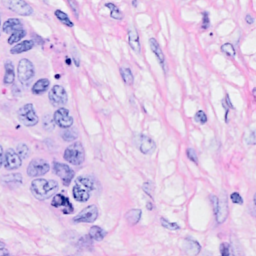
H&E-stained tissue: Breast